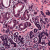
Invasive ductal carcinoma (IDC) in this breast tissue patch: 0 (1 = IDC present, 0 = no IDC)